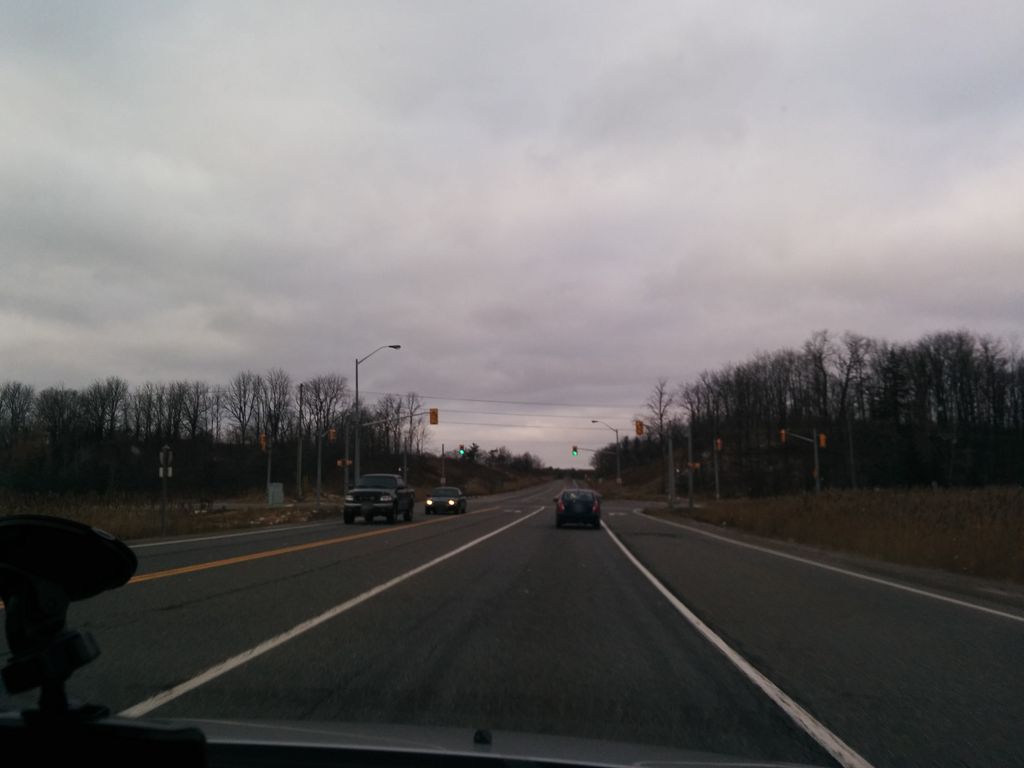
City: hamilton